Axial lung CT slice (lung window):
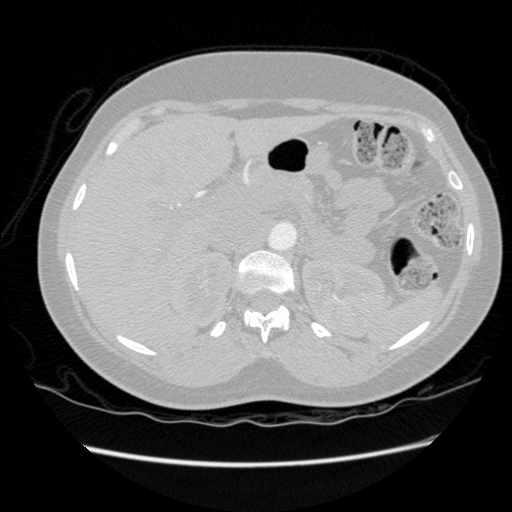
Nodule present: no